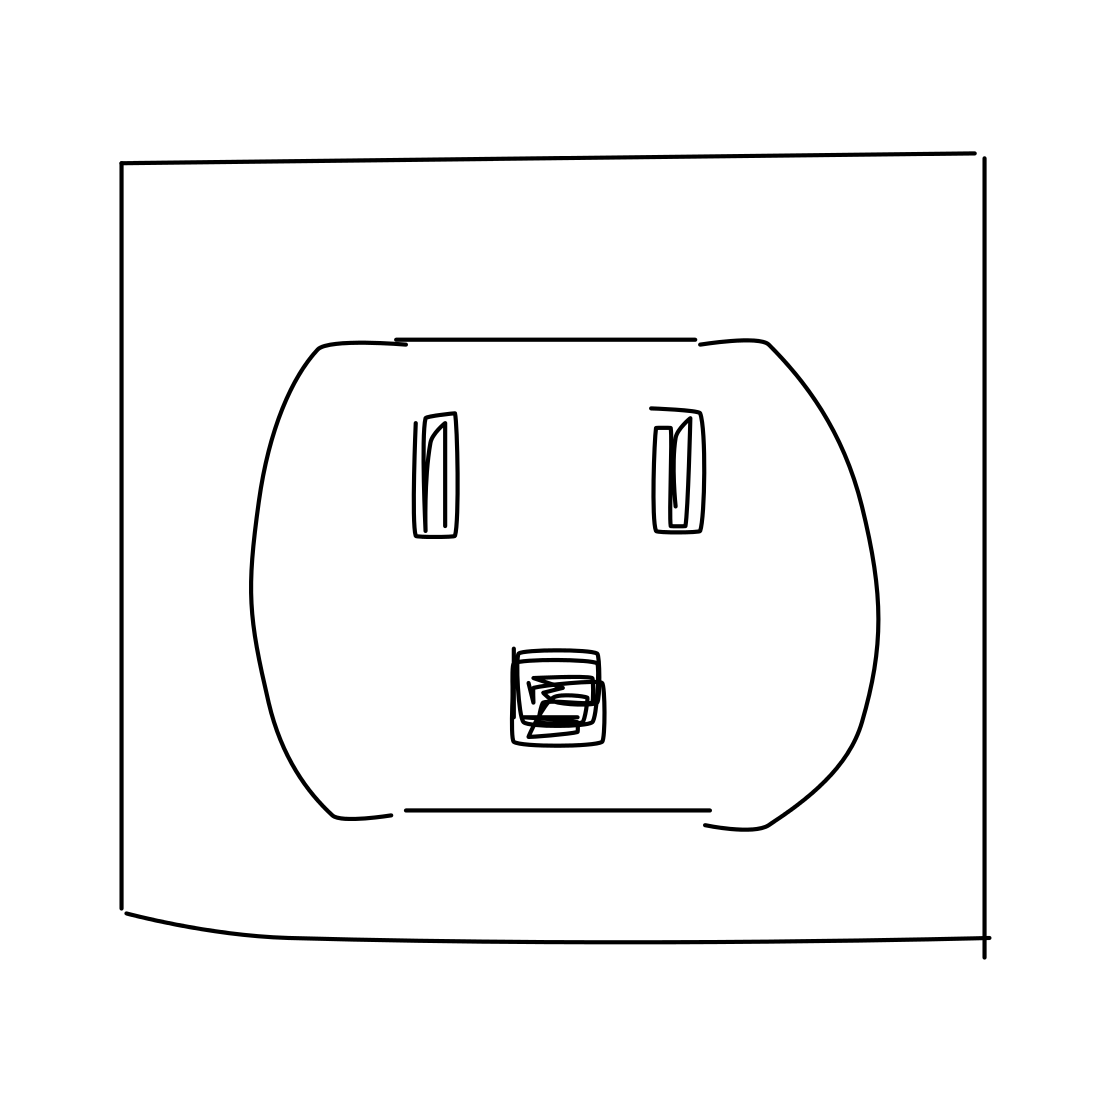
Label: power outlet